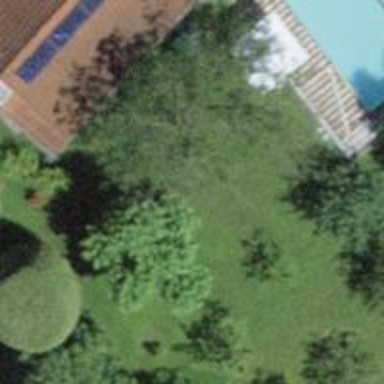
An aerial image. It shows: Swimming pool located in leisure land.